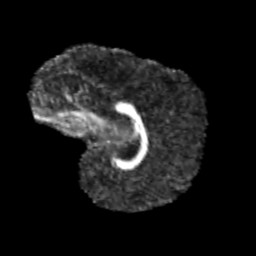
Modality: FA
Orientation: sagittal
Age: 12
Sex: female
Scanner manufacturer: siemens
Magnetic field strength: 3 T
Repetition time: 3.8 s
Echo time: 0.07 s